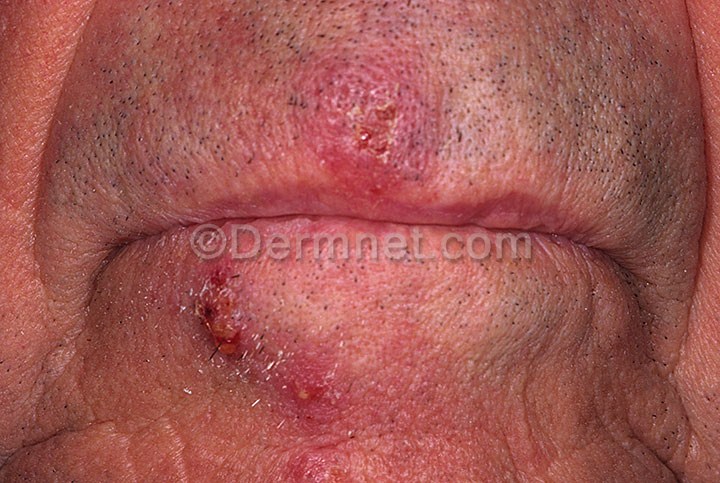
Disease: Tinea Ringworm Candidiasis and other Fungal Infections